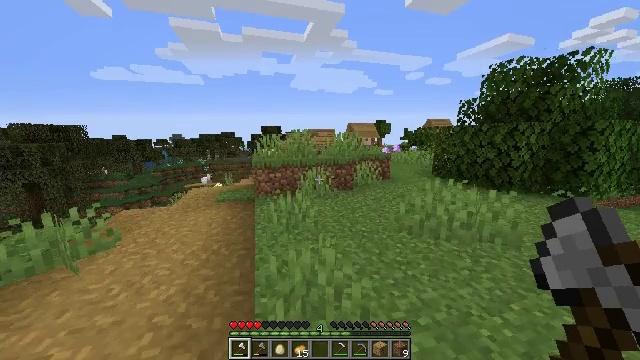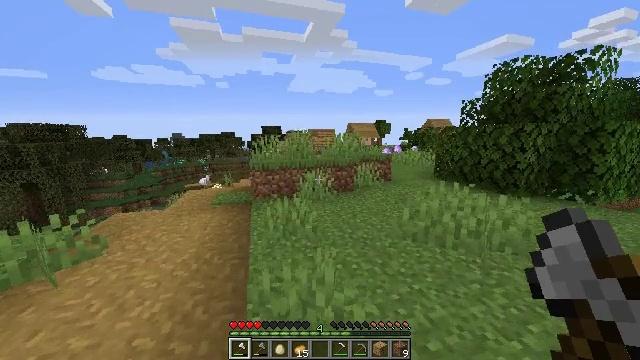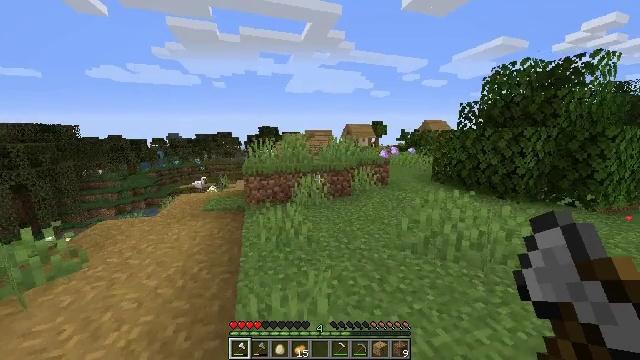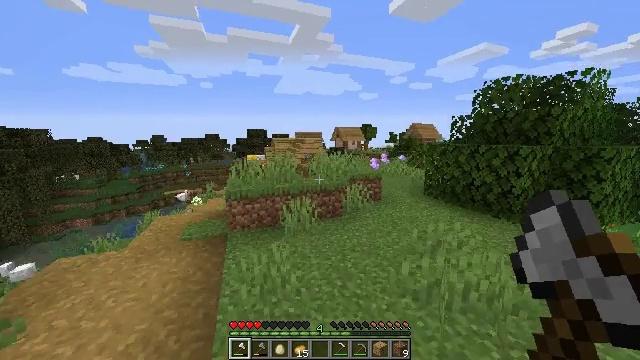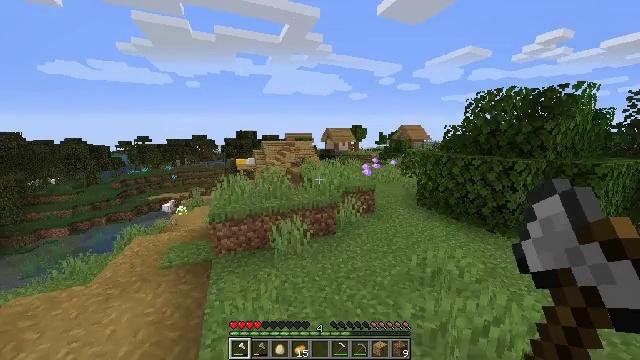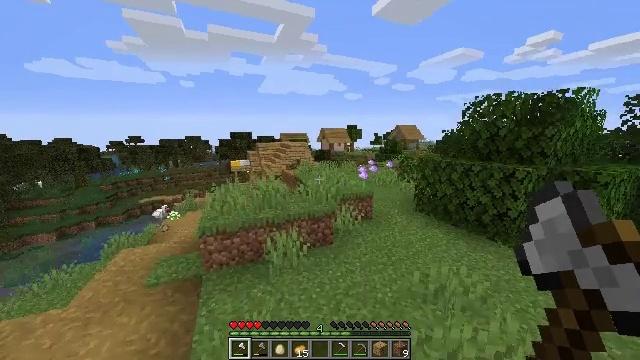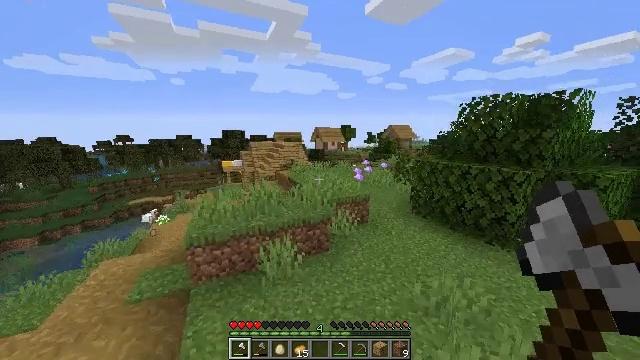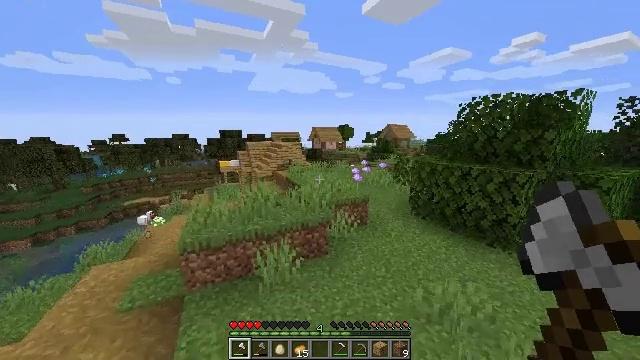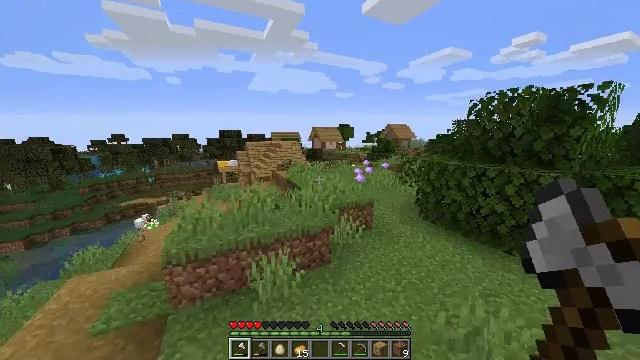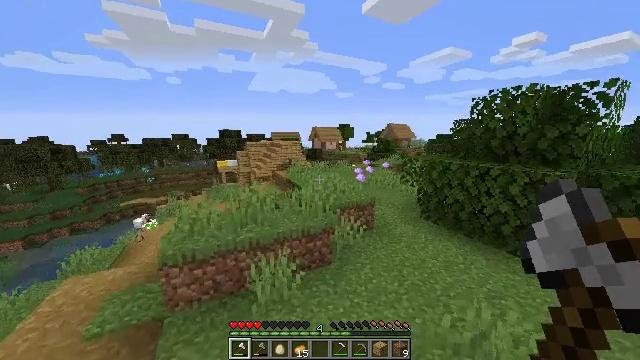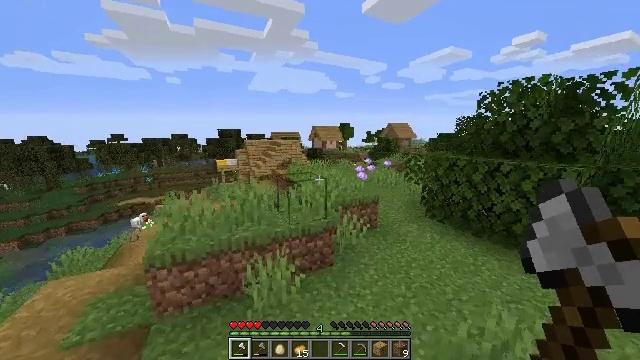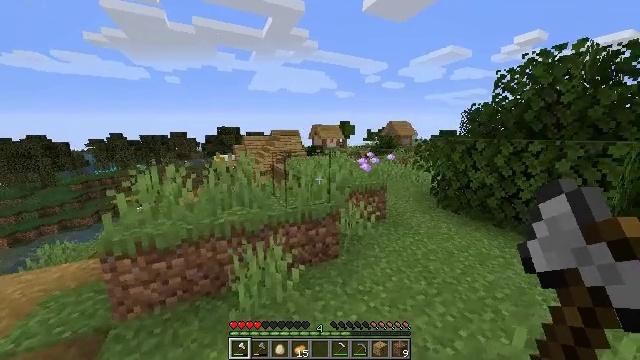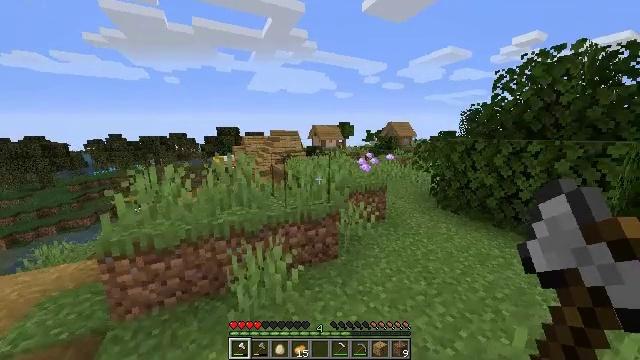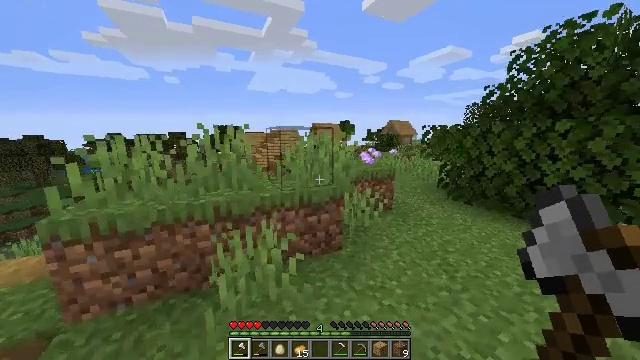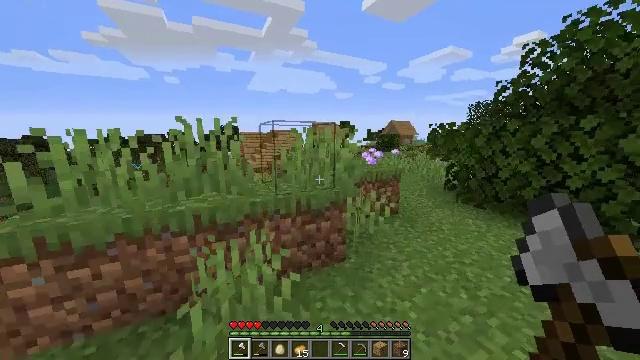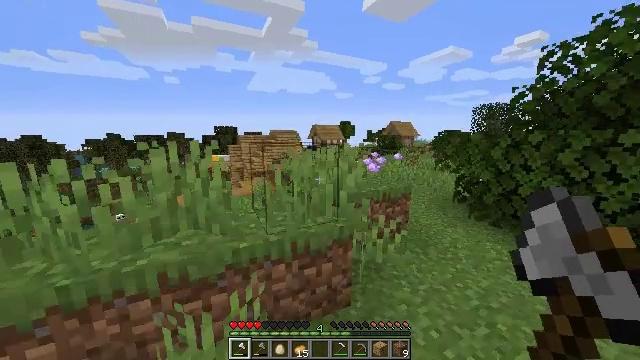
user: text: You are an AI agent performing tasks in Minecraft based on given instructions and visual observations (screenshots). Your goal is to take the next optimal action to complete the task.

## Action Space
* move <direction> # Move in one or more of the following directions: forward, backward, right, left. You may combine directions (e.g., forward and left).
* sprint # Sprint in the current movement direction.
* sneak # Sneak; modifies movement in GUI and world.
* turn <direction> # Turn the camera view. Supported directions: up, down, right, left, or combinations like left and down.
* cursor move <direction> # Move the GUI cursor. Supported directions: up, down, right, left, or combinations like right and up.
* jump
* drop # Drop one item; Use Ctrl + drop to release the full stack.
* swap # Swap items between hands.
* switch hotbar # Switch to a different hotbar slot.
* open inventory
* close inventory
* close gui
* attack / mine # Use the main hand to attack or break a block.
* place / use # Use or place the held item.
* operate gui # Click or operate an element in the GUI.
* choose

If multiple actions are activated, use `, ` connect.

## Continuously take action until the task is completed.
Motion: motion action
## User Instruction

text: Break the bee nest from a tree.
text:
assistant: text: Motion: move forward, sprint
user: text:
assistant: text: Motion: move forward, sprint, jump
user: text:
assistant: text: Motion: move forward, sprint, turn right, jump
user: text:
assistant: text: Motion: move forward, sprint, turn right, jump
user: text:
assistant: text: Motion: move forward, sprint, turn right, jump
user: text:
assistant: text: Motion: move forward, sprint, turn right, jump
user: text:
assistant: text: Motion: move forward, sprint, jump
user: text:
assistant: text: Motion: move forward, sprint, jump
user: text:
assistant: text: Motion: move forward, sprint, jump
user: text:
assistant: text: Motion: move forward, sprint
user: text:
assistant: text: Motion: move forward, sprint
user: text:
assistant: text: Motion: move forward, sprint
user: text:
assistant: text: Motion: move forward, sprint
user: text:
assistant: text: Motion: move forward, sprint
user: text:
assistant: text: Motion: move forward, sprint, jump
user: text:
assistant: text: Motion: move forward, sprint, jump
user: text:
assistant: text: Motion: move forward, sprint, jump
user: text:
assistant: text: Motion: move forward, sprint, jump
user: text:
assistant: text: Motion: move forward, sprint, jump
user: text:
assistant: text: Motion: move forward, sprint, jump
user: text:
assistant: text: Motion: move forward, sprint, jump
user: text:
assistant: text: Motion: move forward, sprint, jump
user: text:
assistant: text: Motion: move forward, sprint, turn right and down, jump
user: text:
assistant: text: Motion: move forward, sprint, turn right and down, jump
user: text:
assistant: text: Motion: move forward, sprint, turn right and down, jump
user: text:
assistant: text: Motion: move forward, sprint, jump
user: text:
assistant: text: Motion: move forward, sprint, jump
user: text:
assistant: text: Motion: move forward, sprint, jump
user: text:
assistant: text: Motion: move forward, sprint, jump
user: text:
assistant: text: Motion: move forward, sprint, jump